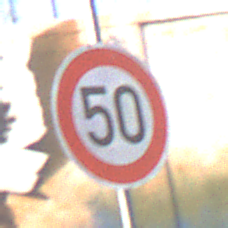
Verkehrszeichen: Geschwindigkeit50
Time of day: MorningAfternoon
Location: Outdoor (Urban)
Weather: PartlyCloudy
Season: NotSpecified
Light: Natural